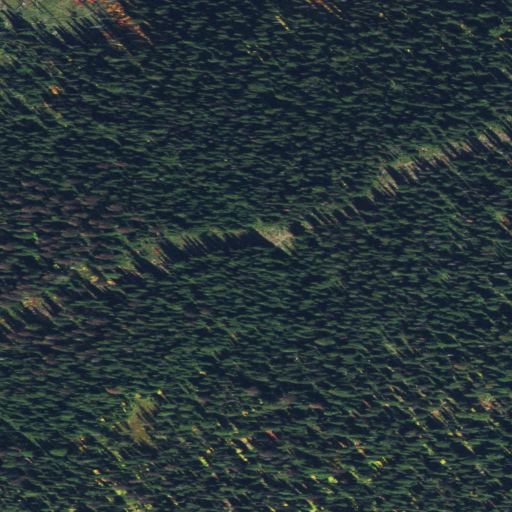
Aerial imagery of ridge(s) in Idaho named Green Ridge containing only evergreen forest